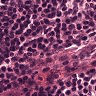
Metastatic tissue present: no